Question: I am a fairly new Android developer. One thing that I noticed is that when I walk near/inside a Starbucks store, my Android device shows the following:

1. How does this UI render automatically onto my mobile device when I am near/inside the store?
2. Does this UI appear because I have the Starbucks app installed on my phone? Does the app use a Network Broadcast Listener? Ex: If "Google Starbucks" Wi-Fi is detected in the area, does the app then show the UI as an Activity?
3. Or, does the Starbucks Router broadcast a special Network Packet to Mobile Devices to force the Mobile Device to render this? If so, what is inside this Network Packet? I'd like to do the same.
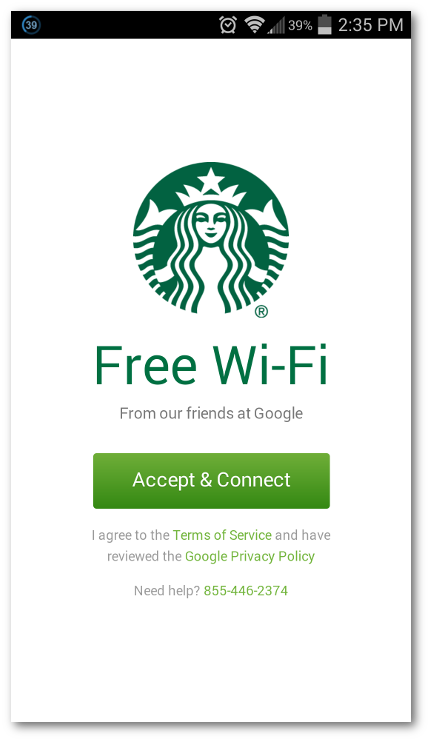
Answer: This isn't the Starbucks app, this is just your device detecting that an open network that you have connected to in the past is available, and requires authentication to access the internet. The Android OS automatically opens this window as it is directed by Starbucks' internet service.